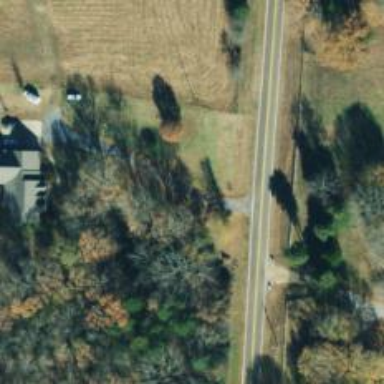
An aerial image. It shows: Driveway leading to service road.